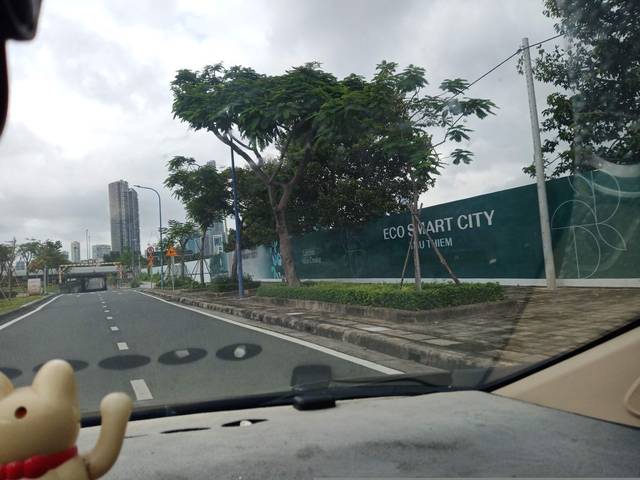
Region: Vietnam
Coordinates: 10.771, 106.715